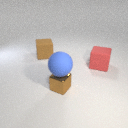
small brown metal cube below large blue rubber sphere